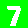
Digit: 7